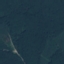
Label: Forest